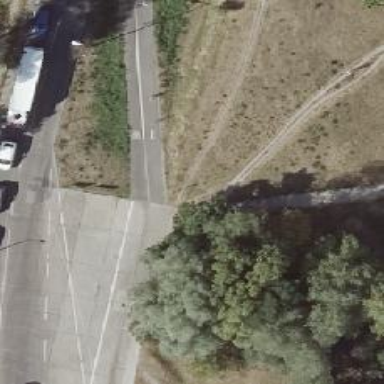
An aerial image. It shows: Cycleway with separate concrete sidewalk.